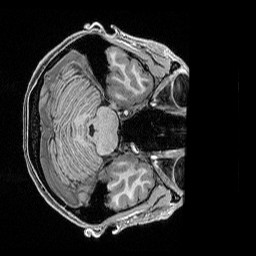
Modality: T1w
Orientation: axial
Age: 28
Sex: female
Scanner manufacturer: siemens
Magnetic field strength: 3 T
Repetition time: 2.5 s
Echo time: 0.00296 s